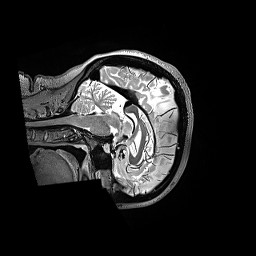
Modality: T2w
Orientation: sagittal
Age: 33
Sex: female
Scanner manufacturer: siemens
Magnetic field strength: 3 T
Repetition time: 3.2 s
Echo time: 0.564 s